Field crop: maize
Growth stage: 2
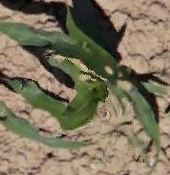
Species: maize